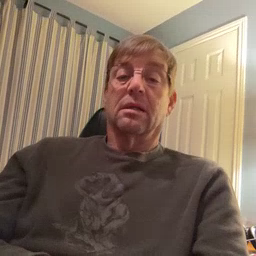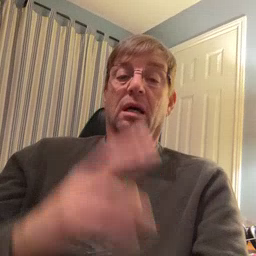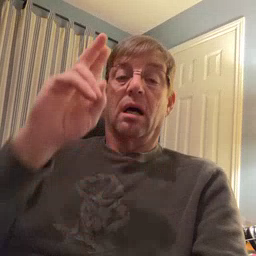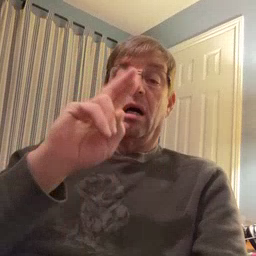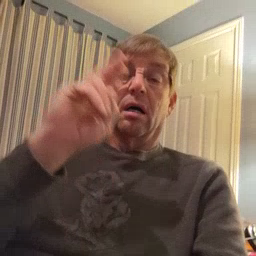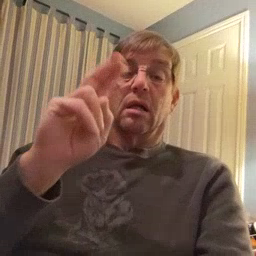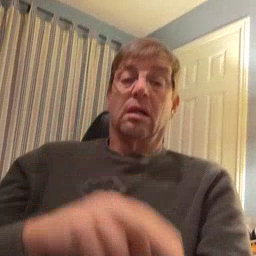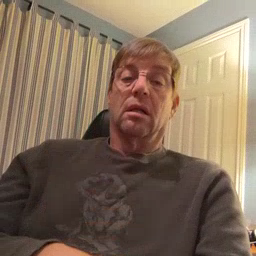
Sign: uncle